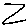
Label: zigzag